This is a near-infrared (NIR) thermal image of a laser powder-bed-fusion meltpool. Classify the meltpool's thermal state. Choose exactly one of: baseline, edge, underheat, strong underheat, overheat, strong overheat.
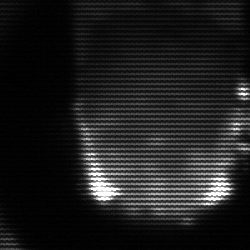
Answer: baseline